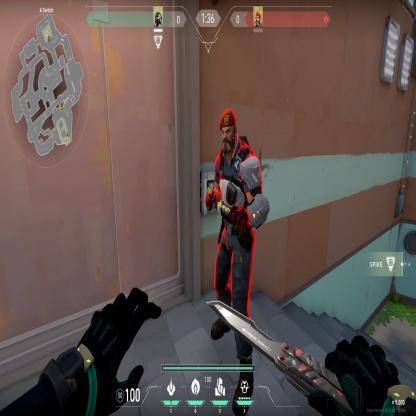
Label: enemy